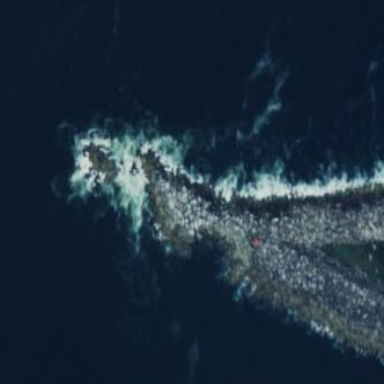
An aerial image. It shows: Rocks forming natural reef.